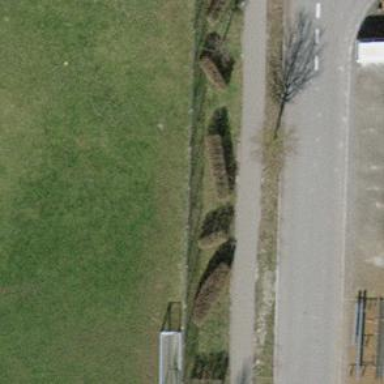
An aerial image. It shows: Fence is in the image.